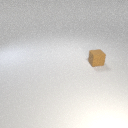
small brown rubber cube